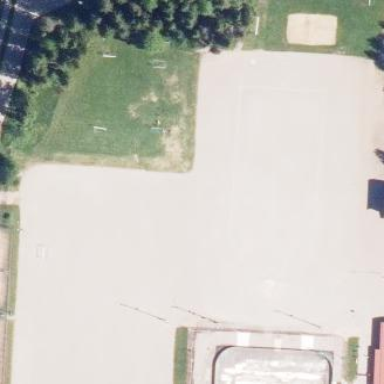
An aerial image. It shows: Sports centre with multiple sport facilities on leisure land.